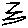
Label: zigzag